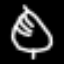
Label: leaf